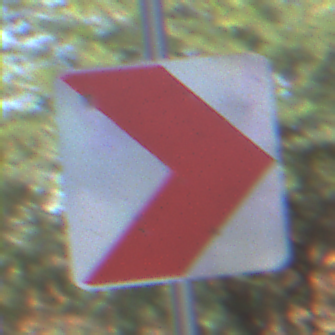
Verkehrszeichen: RichtungstafelnInKurvenKleinLinks
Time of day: Midday
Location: Roofed (Underpass)
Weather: Clear
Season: NotSpecified
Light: Natural